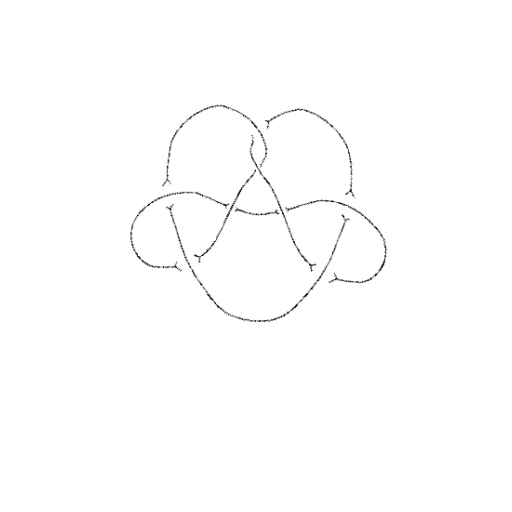
Crossing number: 8